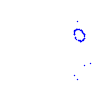
Particle: pion